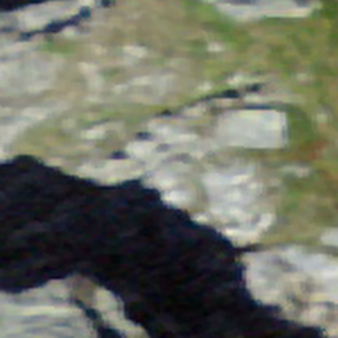
Label: other